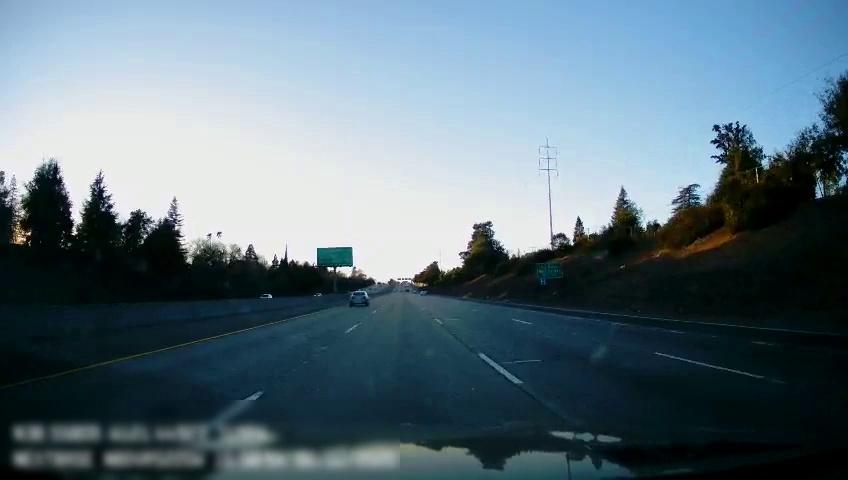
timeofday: Day
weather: Sunny
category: Drivable Space
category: Vehicles | Car
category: Vehicles | Car
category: Lanes | Alternate Lane
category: Lanes | Current Lane
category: Lanes | Current Lane
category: Lanes | Alternate Lane
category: Lanes | Alternate Lane
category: Traffic | Signs
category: Traffic | Signs